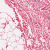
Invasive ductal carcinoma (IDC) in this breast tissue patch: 0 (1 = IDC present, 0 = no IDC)